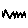
Label: zigzag